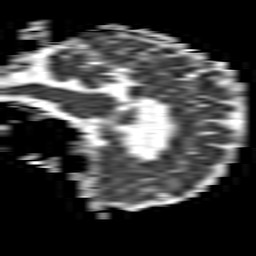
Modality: ADC
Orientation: sagittal
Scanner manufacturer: philips
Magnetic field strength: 1.5 T
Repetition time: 3.403 s
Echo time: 0.06922 s